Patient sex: M
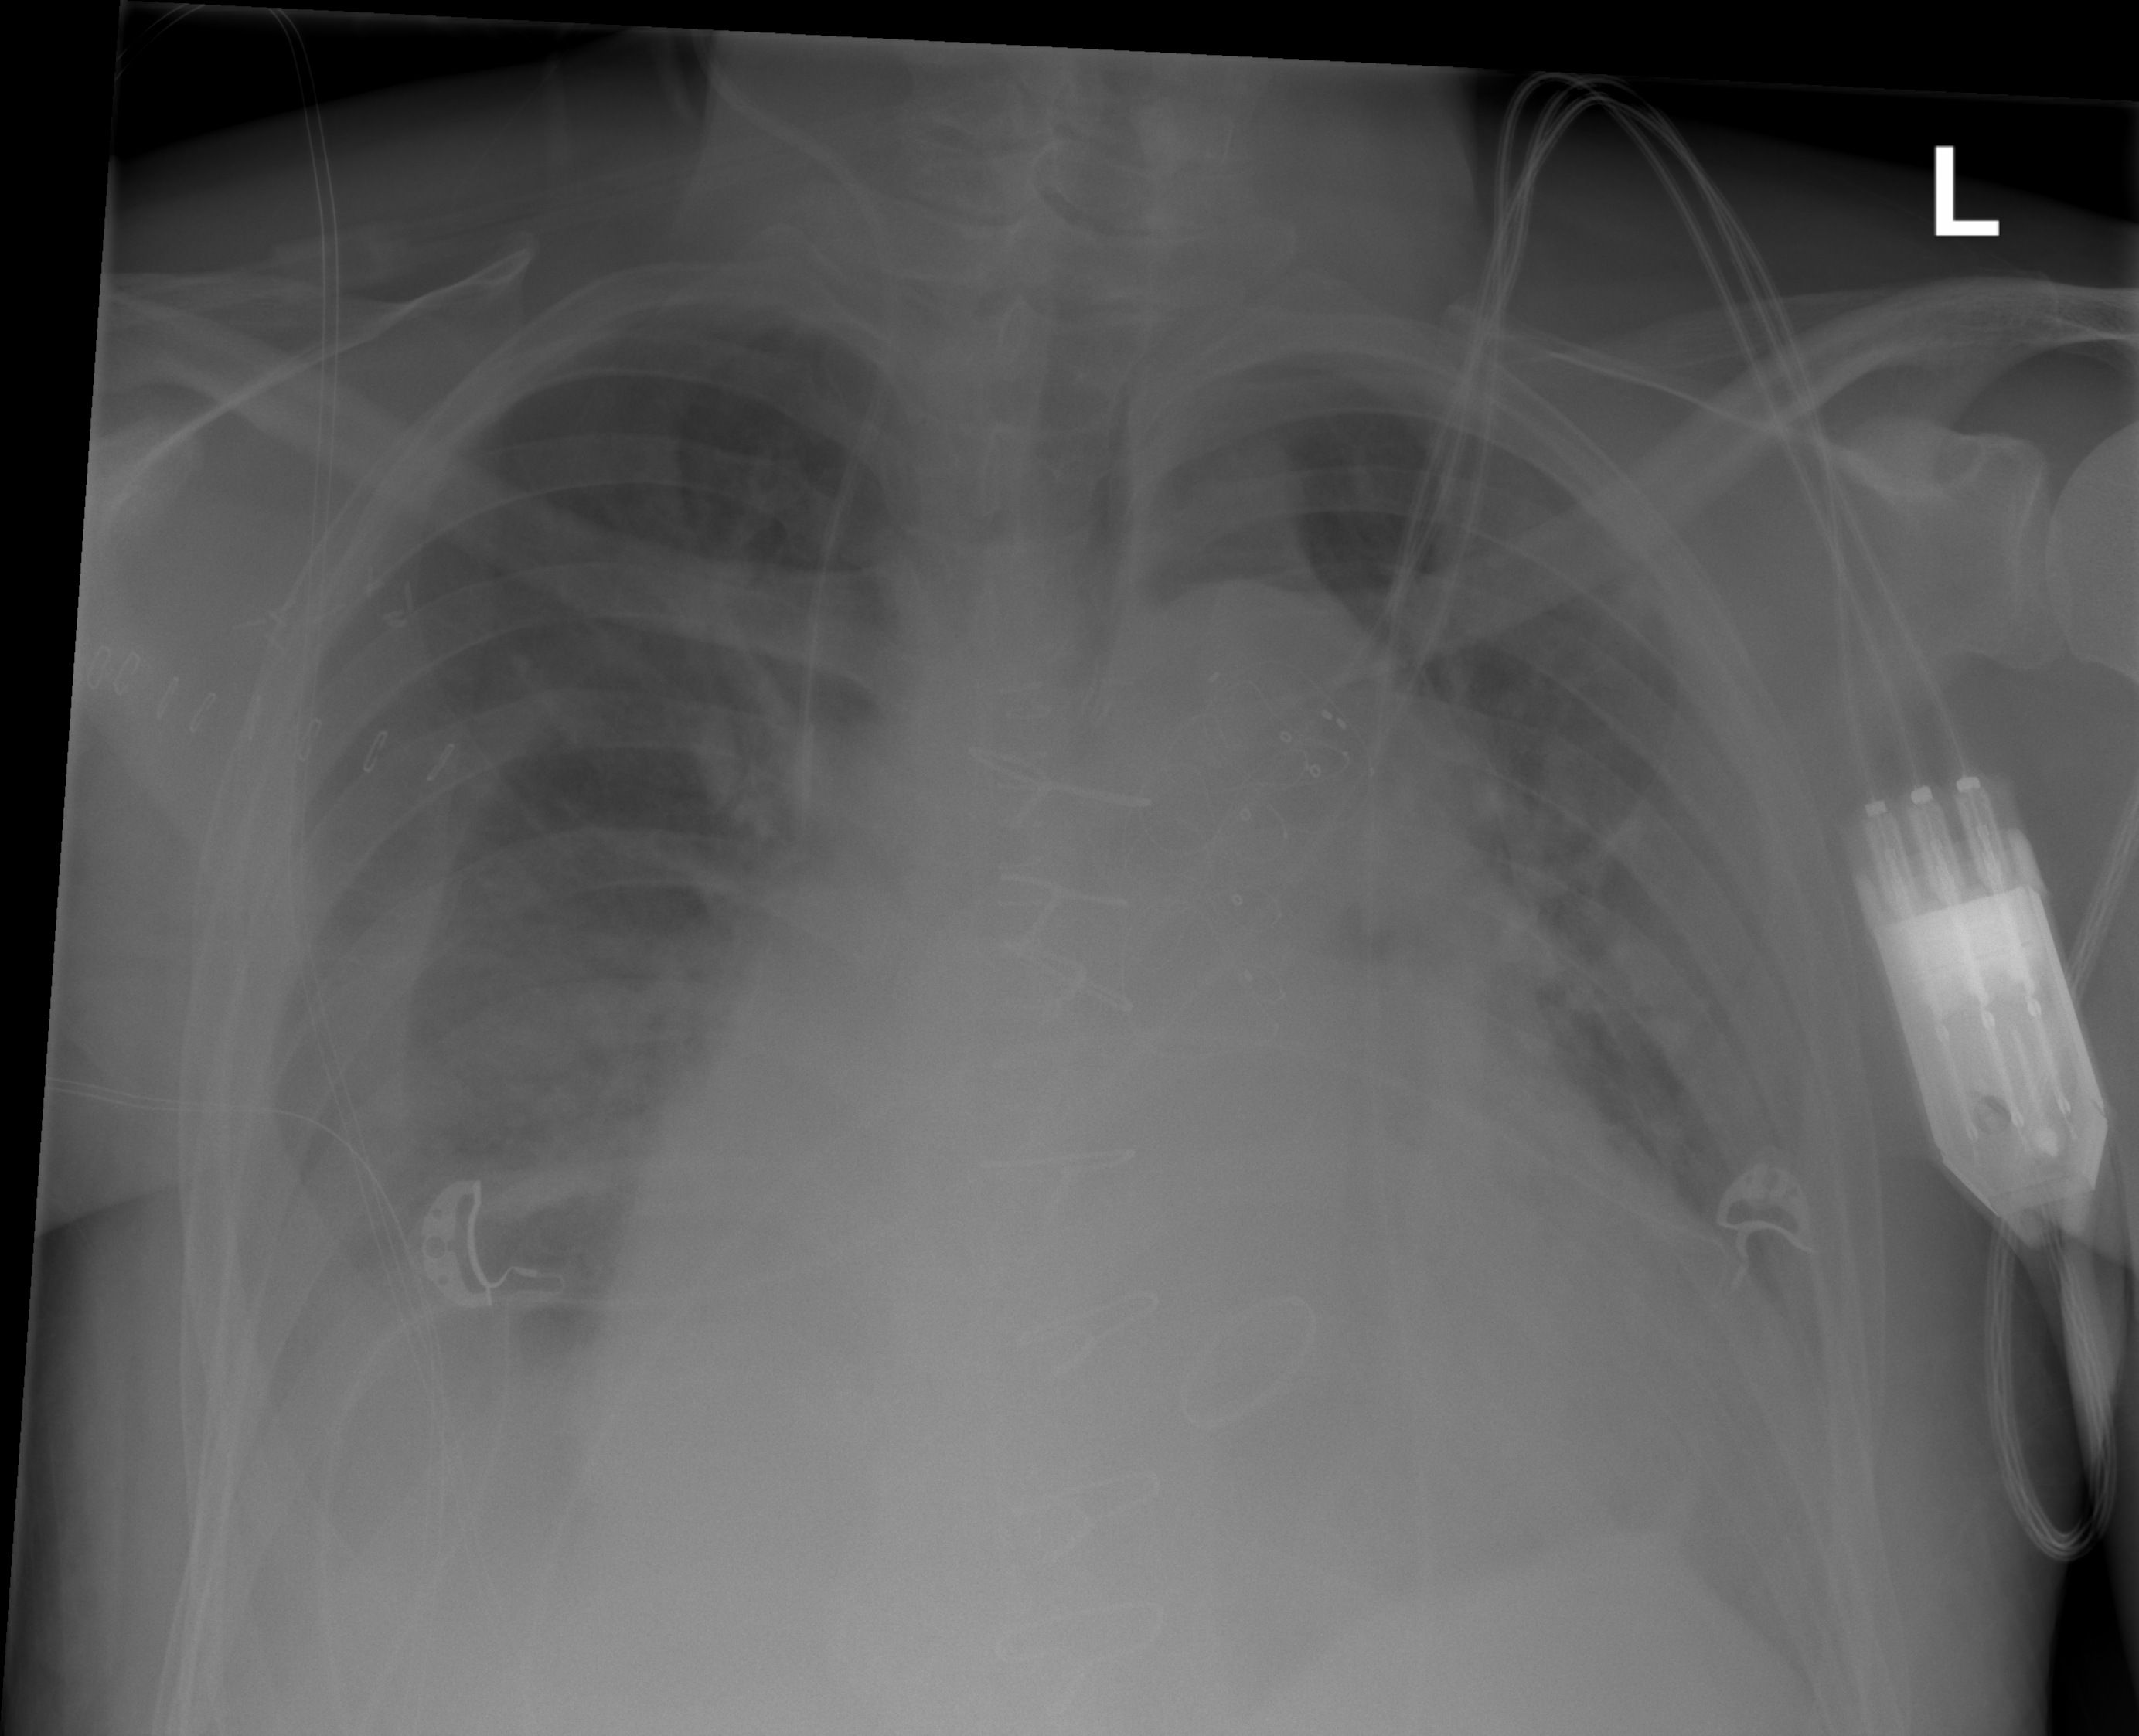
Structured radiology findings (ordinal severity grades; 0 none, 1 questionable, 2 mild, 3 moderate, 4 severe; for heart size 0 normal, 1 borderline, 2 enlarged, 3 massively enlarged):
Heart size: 3
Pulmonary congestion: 2
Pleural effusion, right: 2
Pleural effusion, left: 1
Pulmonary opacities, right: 2
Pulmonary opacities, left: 0
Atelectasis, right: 2
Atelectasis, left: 2